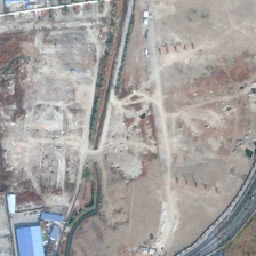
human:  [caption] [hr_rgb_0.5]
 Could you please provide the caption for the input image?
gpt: There is a wide path around the bare land.

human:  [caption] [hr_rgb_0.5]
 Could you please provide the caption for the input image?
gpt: The bare land was covered with blue roofs.

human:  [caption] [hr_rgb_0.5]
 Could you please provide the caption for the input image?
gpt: The bare ground was covered with blue roofs.

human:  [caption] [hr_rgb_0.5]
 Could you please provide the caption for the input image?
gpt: There is a wide road around the bare land.

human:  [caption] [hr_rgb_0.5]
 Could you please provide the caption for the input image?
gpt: There is a wide road around the bare earth.